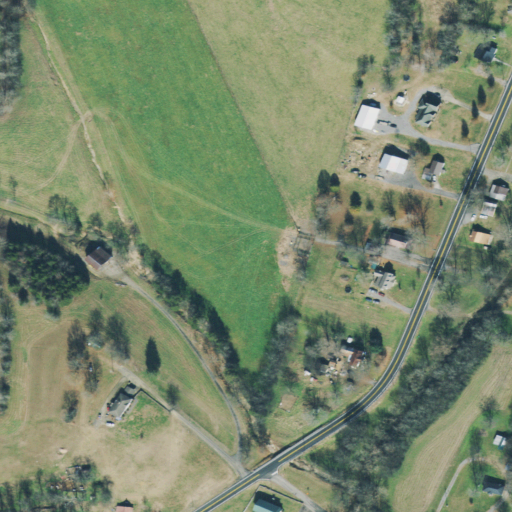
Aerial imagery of valley in Tennessee named Ashby Hollow containing pasture, low intensity development, and open development